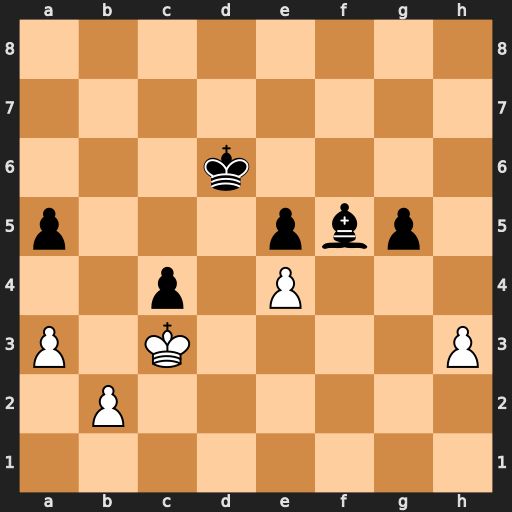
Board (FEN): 8/8/3k4/p3pbp1/2p1P3/P1K4P/1P6/8
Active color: w
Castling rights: -
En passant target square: -
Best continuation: exf5 a4 Kxc4